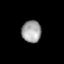
Tissue: lung
Cell type: Epithelial cells
Senescence score: 0.208
Nuclear area (px): 421
Mean DAPI intensity: 161.1